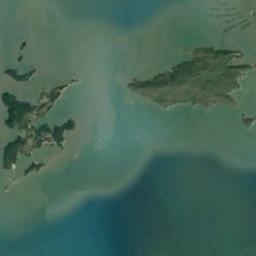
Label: island